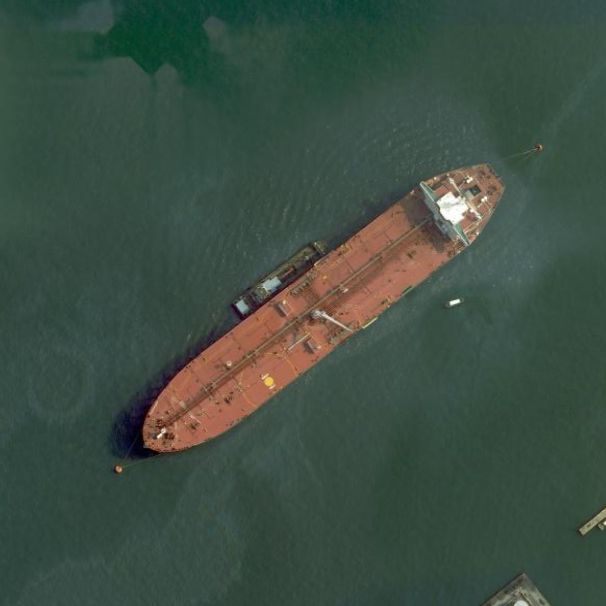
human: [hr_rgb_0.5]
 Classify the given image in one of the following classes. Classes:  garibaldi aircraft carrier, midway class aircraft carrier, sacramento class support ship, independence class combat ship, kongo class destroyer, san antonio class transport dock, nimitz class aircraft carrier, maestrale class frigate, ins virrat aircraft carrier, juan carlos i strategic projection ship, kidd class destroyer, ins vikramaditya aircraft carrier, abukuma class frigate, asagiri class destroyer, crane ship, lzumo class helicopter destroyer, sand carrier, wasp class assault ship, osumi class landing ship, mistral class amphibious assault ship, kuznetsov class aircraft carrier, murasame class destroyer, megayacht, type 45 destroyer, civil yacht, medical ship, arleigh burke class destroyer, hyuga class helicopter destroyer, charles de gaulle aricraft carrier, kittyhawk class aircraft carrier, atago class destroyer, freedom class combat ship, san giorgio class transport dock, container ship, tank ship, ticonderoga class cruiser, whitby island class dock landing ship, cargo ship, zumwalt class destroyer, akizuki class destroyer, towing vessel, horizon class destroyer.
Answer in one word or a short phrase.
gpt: Tank ship